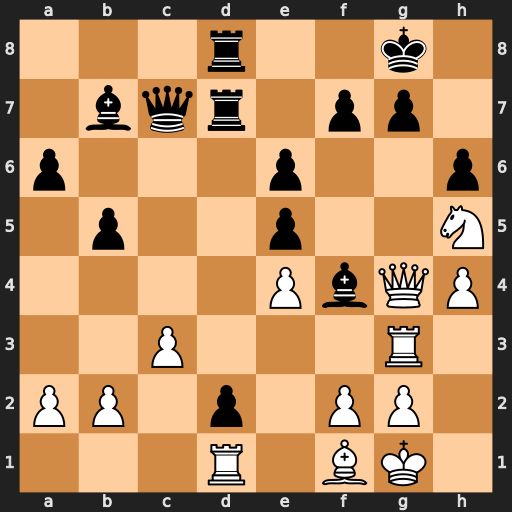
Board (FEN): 3r2k1/1bqr1pp1/p3p2p/1p2p2N/4PbQP/2P3R1/PP1p1PP1/3R1BK1
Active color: w
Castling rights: -
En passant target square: -
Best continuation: Qxg7#